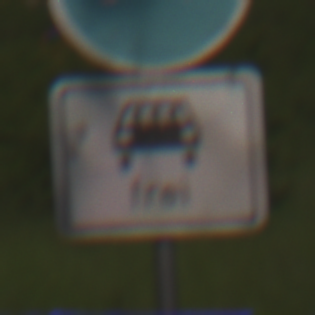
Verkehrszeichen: MehrfachbesetzePersonenkraftwagenFrei
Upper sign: Busssonderstreifen
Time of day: Midday
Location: Outdoor (RoadRail)
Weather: PartlyCloudy
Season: NotSpecified
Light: Natural